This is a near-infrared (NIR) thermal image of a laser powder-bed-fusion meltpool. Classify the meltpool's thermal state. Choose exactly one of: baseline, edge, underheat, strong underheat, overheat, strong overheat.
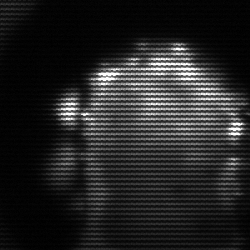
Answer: baseline